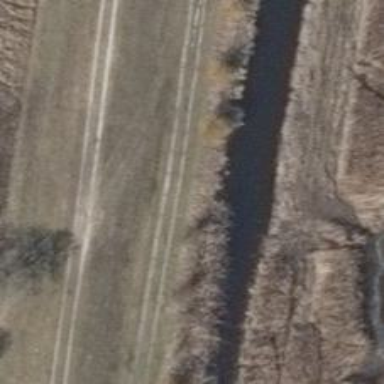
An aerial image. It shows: Embankment has been constructed as man-made feature.